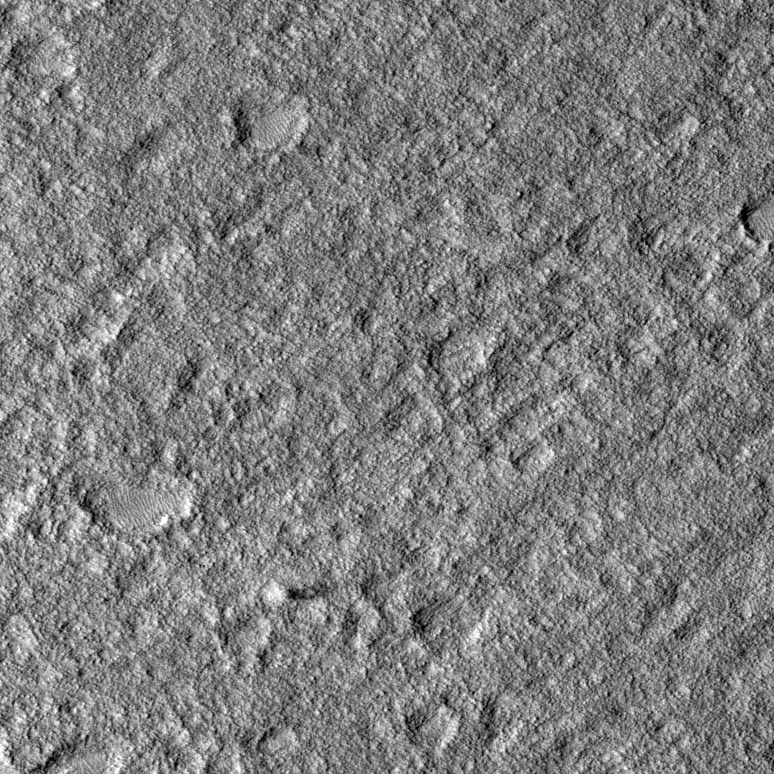
Label: dustdevil